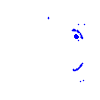
Particle: pion